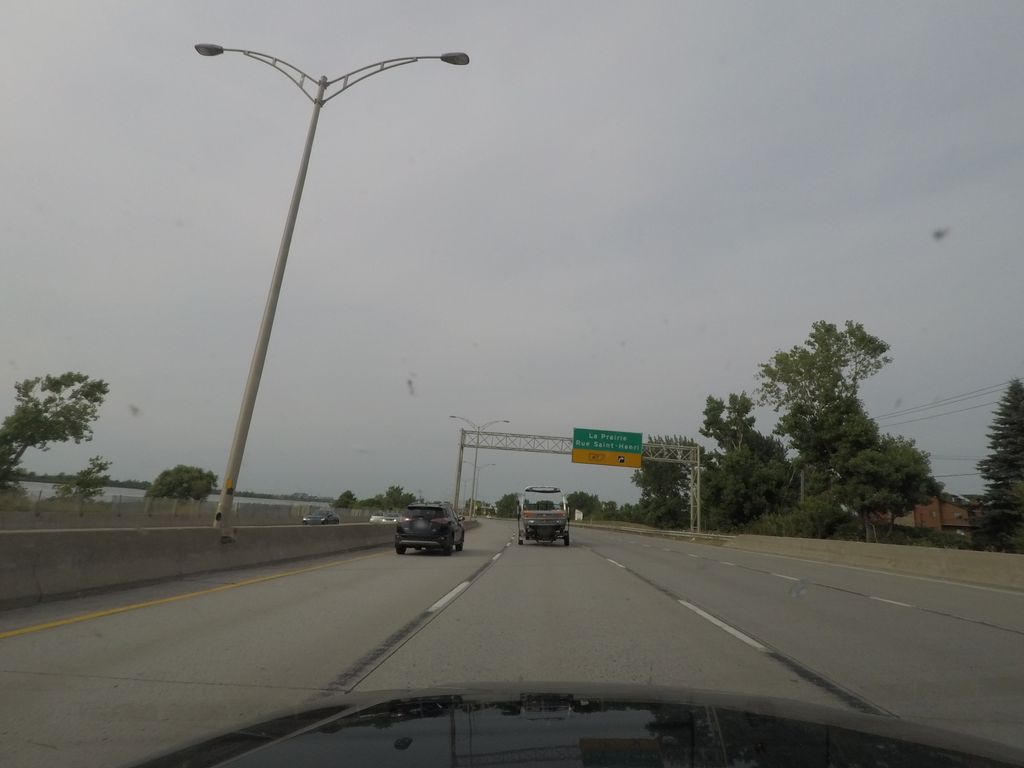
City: montreal